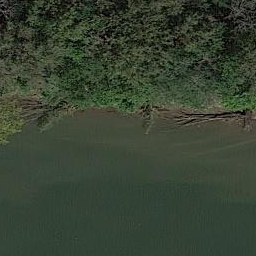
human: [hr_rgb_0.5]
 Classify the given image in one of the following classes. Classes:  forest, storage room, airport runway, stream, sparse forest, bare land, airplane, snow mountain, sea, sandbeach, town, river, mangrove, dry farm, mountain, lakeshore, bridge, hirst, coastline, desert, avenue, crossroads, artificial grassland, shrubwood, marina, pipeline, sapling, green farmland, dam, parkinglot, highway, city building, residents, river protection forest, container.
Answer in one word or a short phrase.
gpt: river protection forest